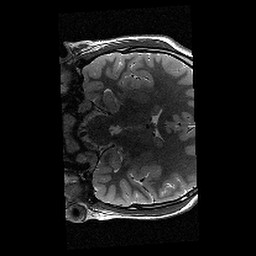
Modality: T2w
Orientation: coronal
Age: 11
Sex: male
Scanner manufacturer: siemens
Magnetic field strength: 3 T
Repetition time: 9.23 s
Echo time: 0.067 s